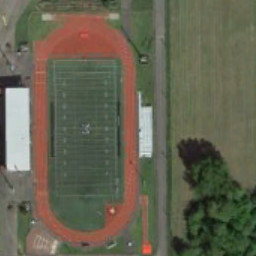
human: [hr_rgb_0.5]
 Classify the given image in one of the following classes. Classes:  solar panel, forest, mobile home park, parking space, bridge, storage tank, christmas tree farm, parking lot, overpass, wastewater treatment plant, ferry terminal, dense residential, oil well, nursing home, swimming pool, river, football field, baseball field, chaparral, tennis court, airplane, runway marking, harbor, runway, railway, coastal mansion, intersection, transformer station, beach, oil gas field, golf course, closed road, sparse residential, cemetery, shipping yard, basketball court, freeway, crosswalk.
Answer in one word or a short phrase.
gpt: football field